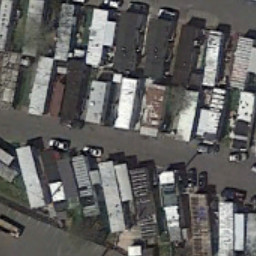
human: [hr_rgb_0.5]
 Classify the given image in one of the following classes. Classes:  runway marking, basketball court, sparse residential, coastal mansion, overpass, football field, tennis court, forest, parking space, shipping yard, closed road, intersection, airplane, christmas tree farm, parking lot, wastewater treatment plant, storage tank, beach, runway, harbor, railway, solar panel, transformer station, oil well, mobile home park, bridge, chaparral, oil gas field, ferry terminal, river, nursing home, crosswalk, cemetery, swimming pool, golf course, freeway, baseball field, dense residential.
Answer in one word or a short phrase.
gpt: mobile home park